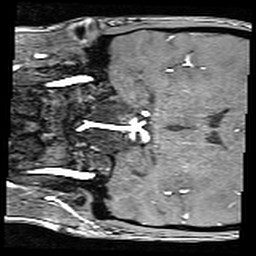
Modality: angio
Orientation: coronal
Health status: ill
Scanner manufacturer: siemens
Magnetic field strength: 3 T
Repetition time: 0.023 s
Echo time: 0.00418 s